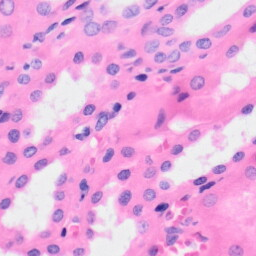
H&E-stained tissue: Kidney